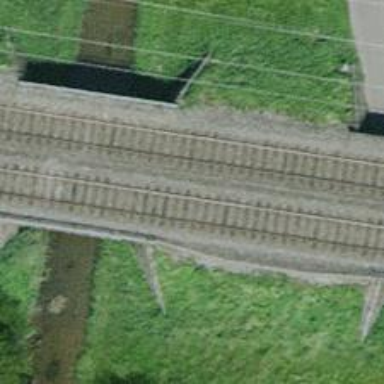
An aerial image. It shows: Single-track railway with electrified contact lines.